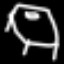
Label: bed